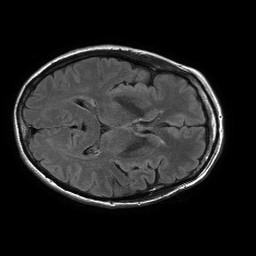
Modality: FLAIR
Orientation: axial
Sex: female
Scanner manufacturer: philips
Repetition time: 11 s
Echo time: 0.125 s